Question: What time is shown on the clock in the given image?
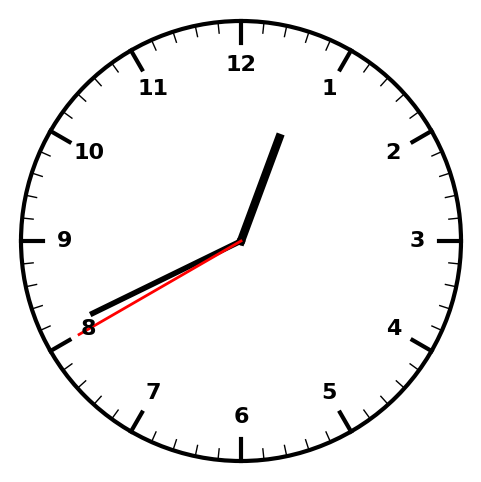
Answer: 12:40:40